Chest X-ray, AP view. Patient: 62 years old, sex M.
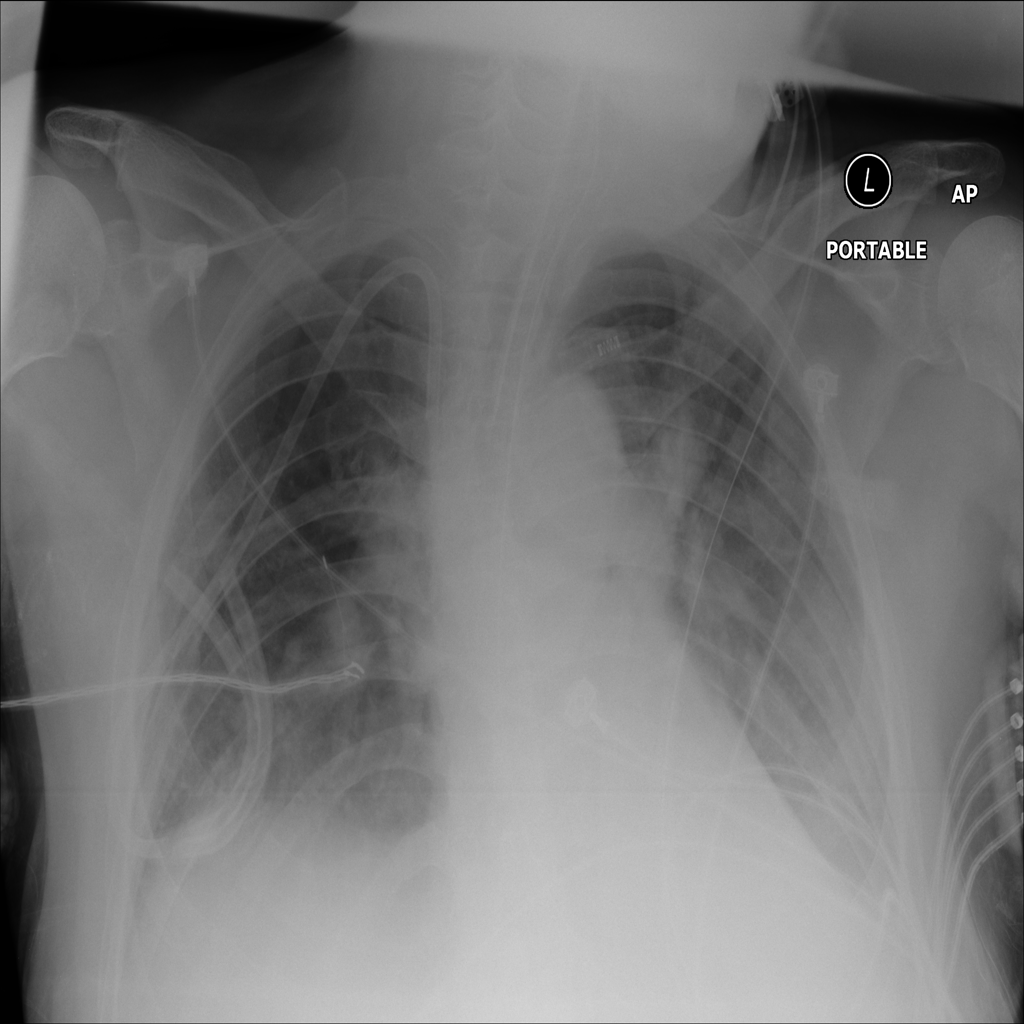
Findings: Atelectasis, Consolidation, Effusion